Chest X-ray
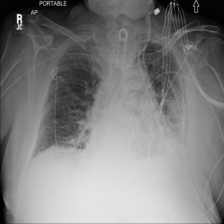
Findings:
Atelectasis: positive
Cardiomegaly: negative
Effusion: negative
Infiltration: positive
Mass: negative
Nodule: negative
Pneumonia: negative
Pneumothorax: negative
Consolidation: negative
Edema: negative
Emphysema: negative
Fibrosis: negative
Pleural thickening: negative
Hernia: negative